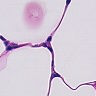
Metastatic tissue present: no